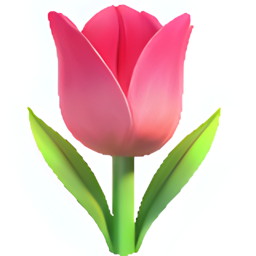
Name: tulip
Emoji: 🌷
Group: Animals & Nature
Sub-group: plant-flower